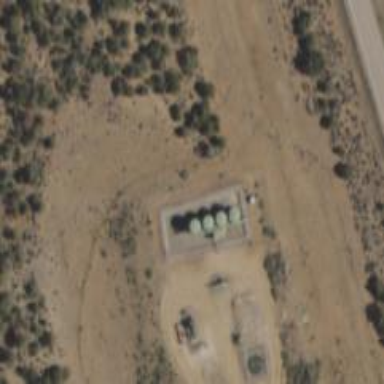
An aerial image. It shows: Storage tank that is man-made.